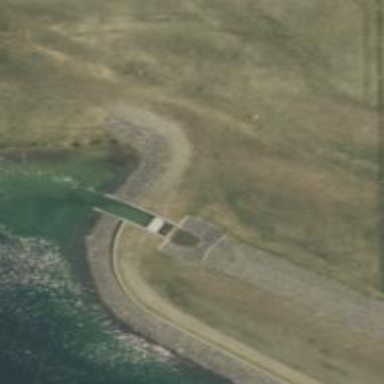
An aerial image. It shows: Weir in waterway.